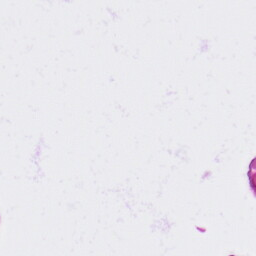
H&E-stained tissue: Lung